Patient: sex M, age 24
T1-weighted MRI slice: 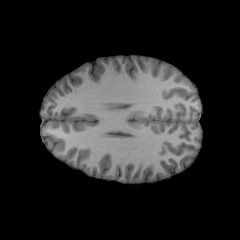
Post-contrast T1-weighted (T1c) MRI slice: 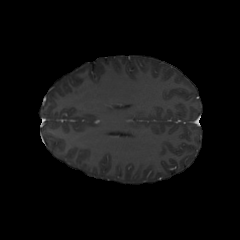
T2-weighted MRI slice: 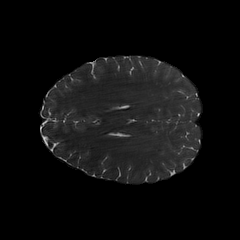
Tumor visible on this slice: no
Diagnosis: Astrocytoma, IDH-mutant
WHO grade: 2